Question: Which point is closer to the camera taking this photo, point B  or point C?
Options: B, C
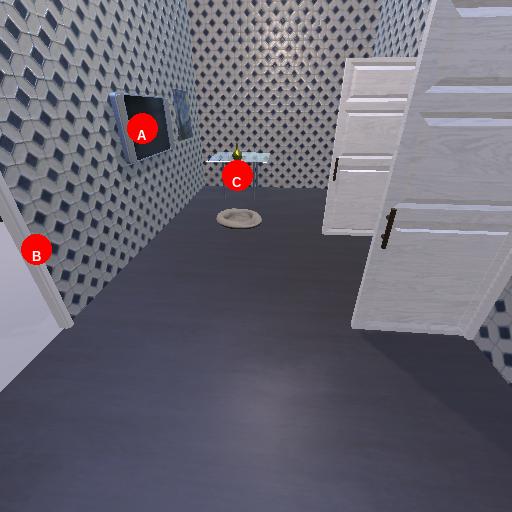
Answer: B